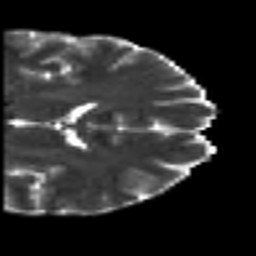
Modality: T2w
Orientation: coronal
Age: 35
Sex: male
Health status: healthy
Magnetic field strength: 3 T
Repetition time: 7 s
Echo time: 0.0926 s